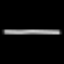
Label: line